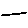
Label: line